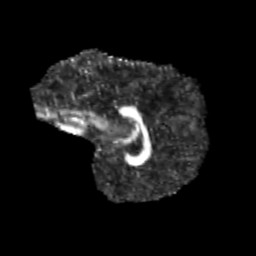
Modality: FA
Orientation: sagittal
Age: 13
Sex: male
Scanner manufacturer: siemens
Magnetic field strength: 3 T
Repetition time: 3.8 s
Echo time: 0.07 s